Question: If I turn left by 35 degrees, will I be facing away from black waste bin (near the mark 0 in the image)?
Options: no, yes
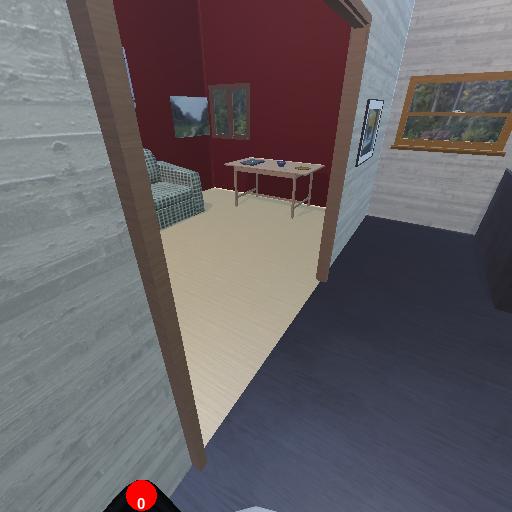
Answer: no